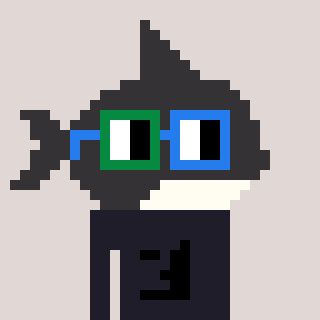
a pixel art character with square green and blue glasses, a orca-shaped head and a grayscale-colored body on a warm background